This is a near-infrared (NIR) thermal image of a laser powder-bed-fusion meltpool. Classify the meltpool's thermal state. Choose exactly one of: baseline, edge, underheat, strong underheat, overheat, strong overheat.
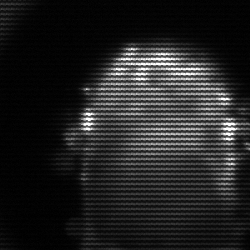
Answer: baseline